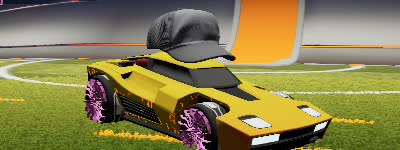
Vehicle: breakout